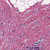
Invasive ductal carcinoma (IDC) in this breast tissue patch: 0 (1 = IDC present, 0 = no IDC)